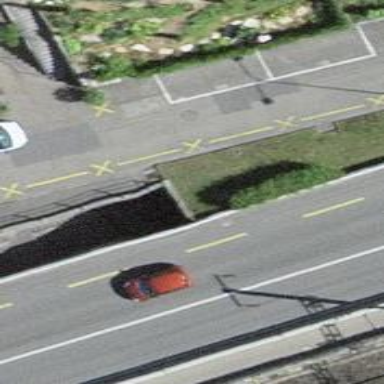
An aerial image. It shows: Steps with asphalt surface.